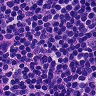
Metastatic tissue present: no